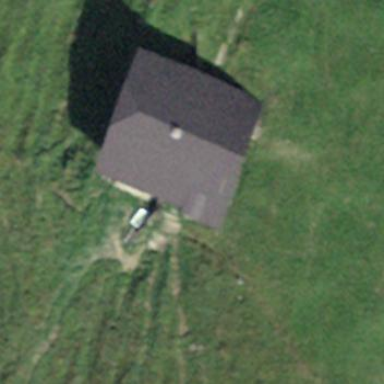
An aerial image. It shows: Cabin.